Interaction volume radius: 10 \u00c5
Interaction volume height: 10 \u00c5
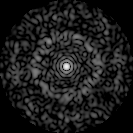
Disorder parameter: 0.8491